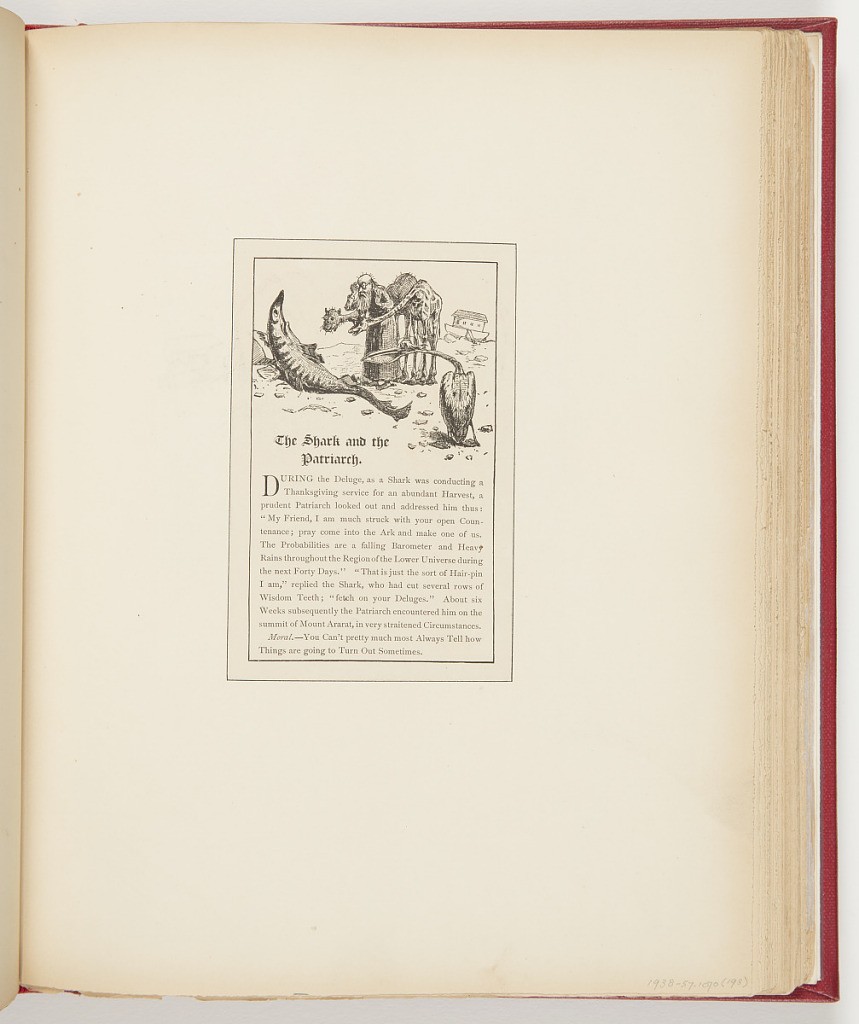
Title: The Shark and the Patriarch
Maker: Frederick Stuart Church, American, 1842–1924
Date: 1878
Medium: Printed in black ink on paper
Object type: Ephemera
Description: Short story of shark. Upper left, profile of shark; upper center, two camels, pelican and figure, examining shark, all necks outstretched. Upper right, boat.